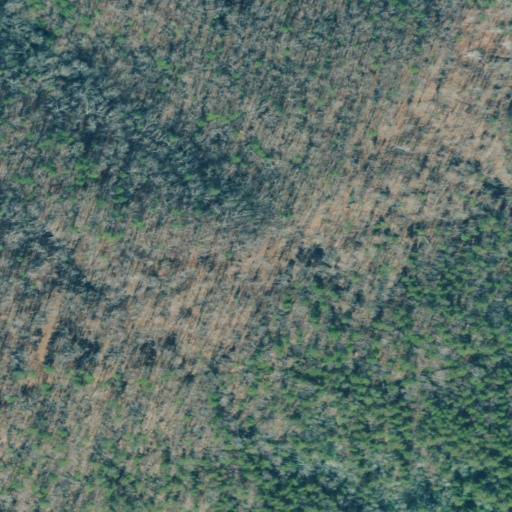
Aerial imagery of mountain in Georgia named Goat Mountain containing deciduous forest and mixed forest